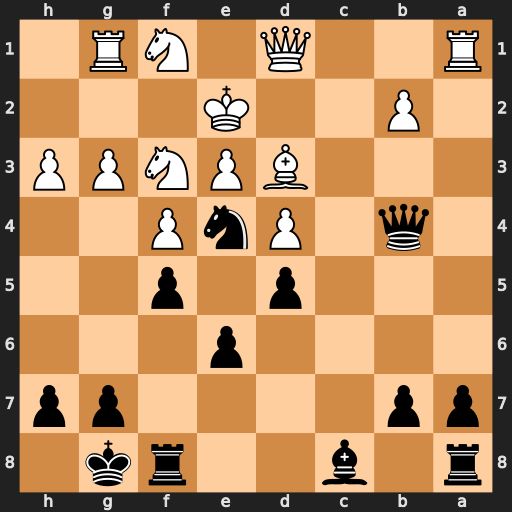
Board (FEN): r1b2rk1/pp4pp/4p3/3p1p2/1q1PnP2/3BPNPP/1P2K3/R2Q1NR1
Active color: b
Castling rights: -
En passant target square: -
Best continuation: Qxb2+ N1d2 Nc3+ Kf2 Nxd1+